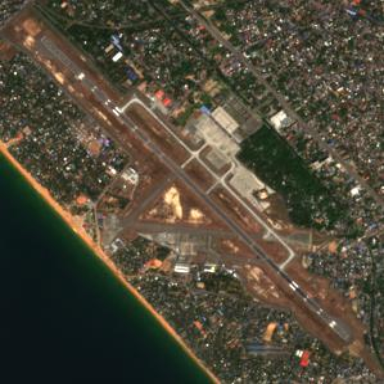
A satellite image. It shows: International aerodrome airport.